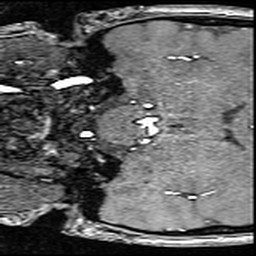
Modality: angio
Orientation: coronal
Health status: ill
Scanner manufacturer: siemens
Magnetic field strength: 3 T
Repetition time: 0.023 s
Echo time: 0.00418 s